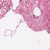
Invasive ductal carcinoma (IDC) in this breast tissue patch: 0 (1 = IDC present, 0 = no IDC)